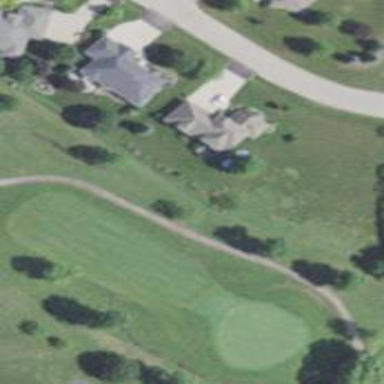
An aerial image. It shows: Golf fairway in the image.